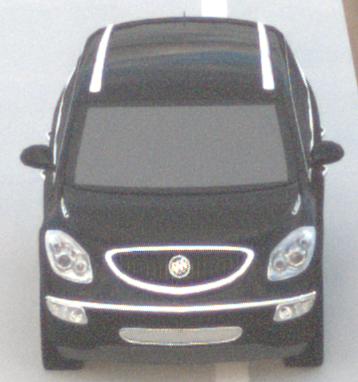
Make: Buick
Model: Enclave
Detailed model: GMT967
Model produced from: 2007
Model produced until: 2017
Doors: 5
Color: black
Road condition: dry road
Daytime: sunrise or sunset
Contrast: low contrast